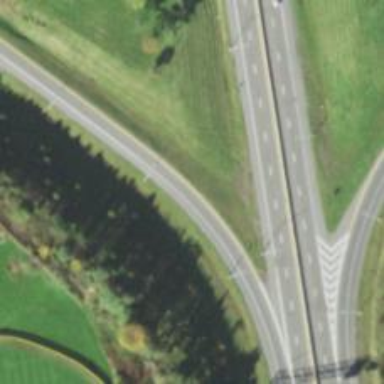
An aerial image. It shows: Primary link road with asphalt surface.